Question: Let's say we have a good but a slightly complex product. The product went wild. Customers are medium and relatively big companies. The level of customers bureaucracy is quite high:
- - - -
With such an approach even a trivial operations(restart and app, get logs, etc) may take hours or even days. Access to logs can be limited or totally prohibited. As I said before, the product is complex, so it is likely there will be some issues during the deployment and initial configuration phase. Which means a customer will require some assistance and help from the support team.

The idea is to make customer happy, offload support team and respond promptly on any request. Please also note there are some rules regarding sensitive information, etc.
I see several possible ways for an application to handle an error:
- - - - -
All these options are not so good from the usability and security perspectives.
What would you do in such a situation?
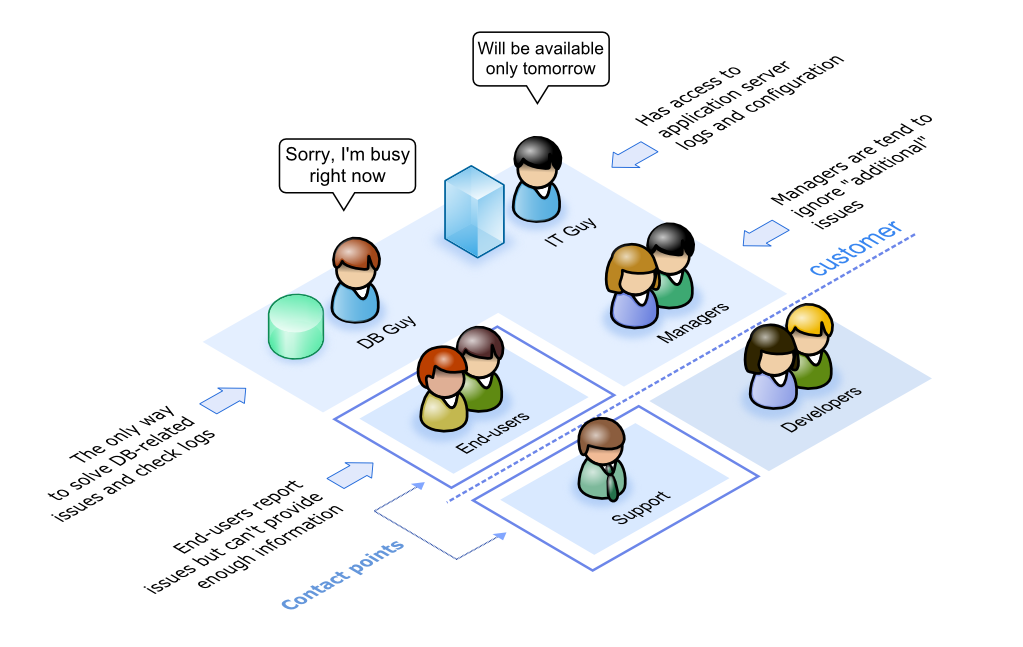
Answer: By reading some of the things you are considering, and specifically:
- - -
What about combining it and make it "safer"?
Modify the code so that an error/exception also creates a sort of "fault ticket" (saving as much extra info as possible) but not showing it to the user.
User will get a "ticket number" (they will have to manually copy it to the mail sent to support, or - if possible, the error message could automatically create a webpage or panel to allow user to add a description of what happened from their point of view, screenshots, and whatever).
This way support will get access to contextualized and richer details (that they can analyze or transfer to the maintenance group without exposing these to the user).
I don't know enough about the internals and the global architecture so I can't judge how complicated this would be to put in place, though.
Ideally every operation should automatically get a "fault ticket" assigned, so that logs will have the correct reference, but the ticket number will be "exposed" only in case of an exception.